Field crop: maize
Growth stage: 1
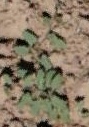
Species: convolvulus